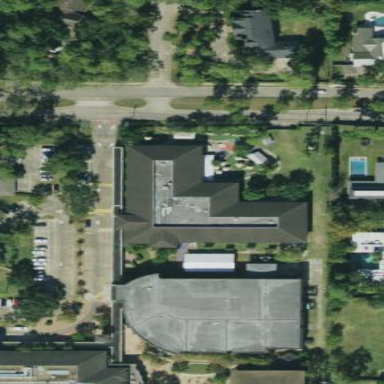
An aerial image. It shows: School building.